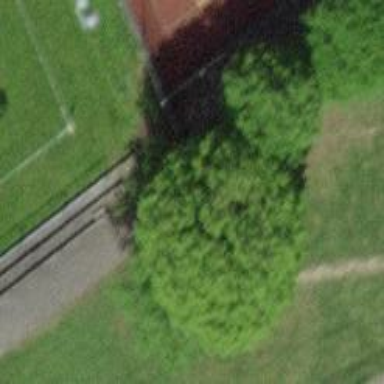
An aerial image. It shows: Path.